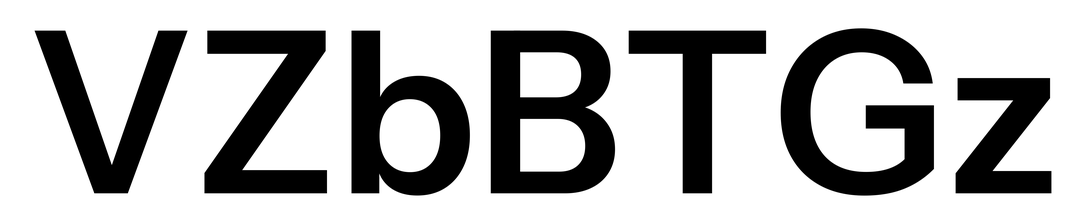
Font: InstrumentSans_SemiBold